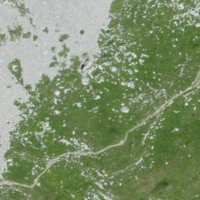
EUNIS habitat code: 26
Species observed at this site:
Galium boreale
Aster alpinus
Hieracium villosum